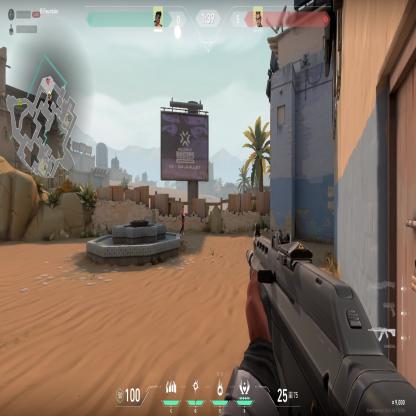
Label: enemy